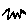
Label: zigzag